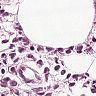
Metastatic tissue present: yes